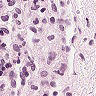
Metastatic tissue present: no